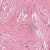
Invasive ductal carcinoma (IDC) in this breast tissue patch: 0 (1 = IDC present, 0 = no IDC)